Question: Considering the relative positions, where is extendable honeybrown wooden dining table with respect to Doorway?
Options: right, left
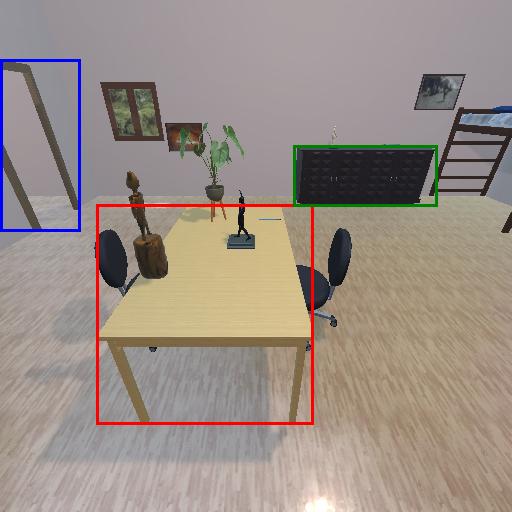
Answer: right